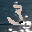
Label: 3